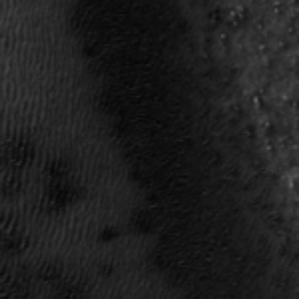
Label: frost